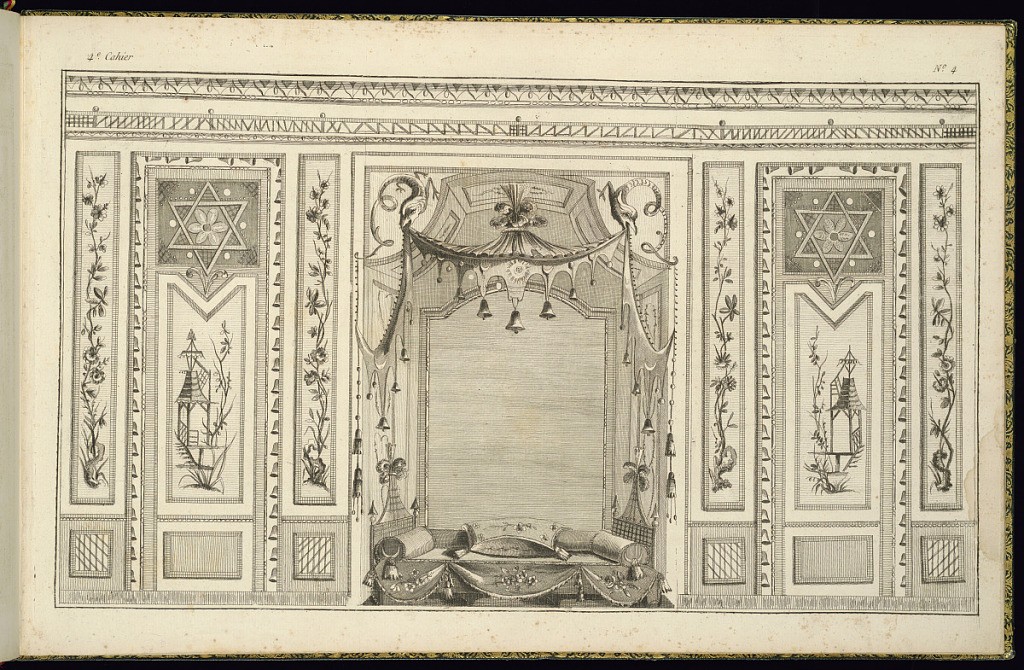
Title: Interior Wall Elevation with a Bed
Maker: Pierre Ranson, French, 1736–1786
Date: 1779–84
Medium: Etching and engraving on laid paper
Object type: Print
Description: A design for an interior wall featuring ornately painted panels, doors, and a sofa bed in a niche decorated with ‘'chinoiseries'' motifs (European decorative arts and architectural style inspired by fanciful ideas of China and East Asia). The panels feature flowering branches, stars, rosettes, scrolling leaves (rinceaux), fantastical canopied structures, leaves, and bells. The bedding is decorated with floral and crescent moons. The boards feature trellising and feathers. The canopy above is tent-like with a hanging scalloped textile decorated with a sun and moons, and hanging bells, held by fantastical lizard creatures on either side. The canopy is topped with feathers. The plate is numbered.